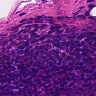
Metastatic tissue present: no